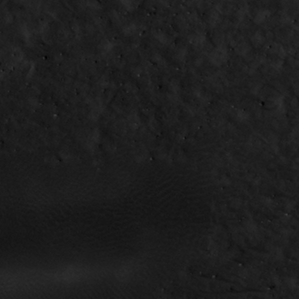
Label: non_frost